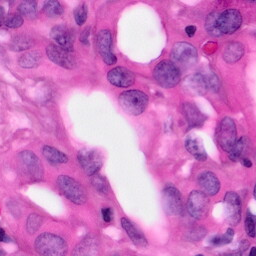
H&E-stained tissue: Pancreatic